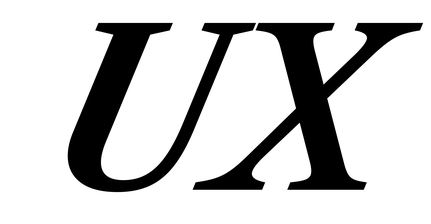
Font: LibreCaslonText-Italic_Bold_Italic